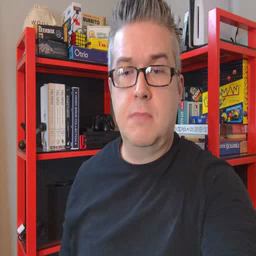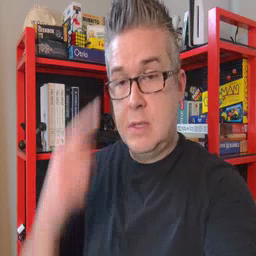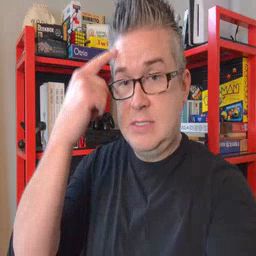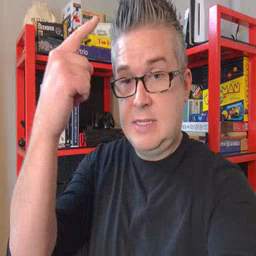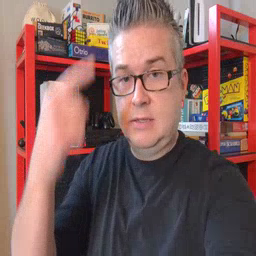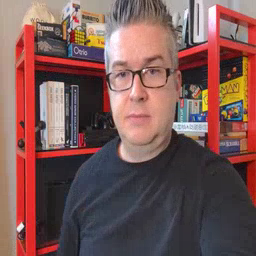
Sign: penny